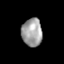
Tissue: skin
Cell type: Epithelial cells
Senescence score: 0.1047
Nuclear area (px): 555
Mean DAPI intensity: 162.326